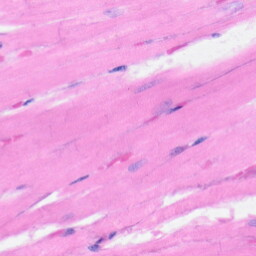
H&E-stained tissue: Heart